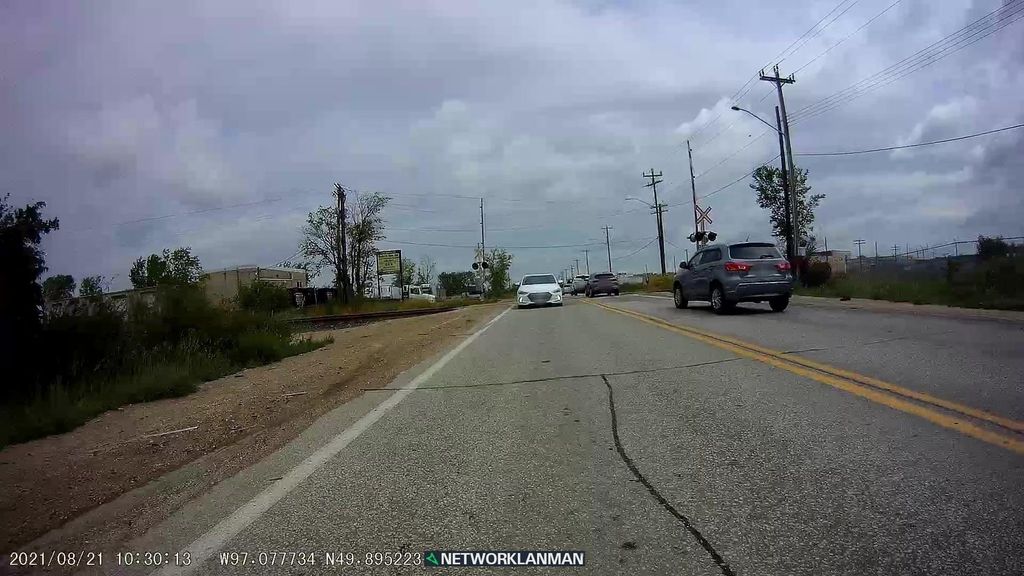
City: winnipeg